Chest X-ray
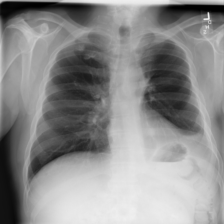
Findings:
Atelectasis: negative
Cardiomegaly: negative
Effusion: negative
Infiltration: positive
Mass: negative
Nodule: negative
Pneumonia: negative
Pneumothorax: negative
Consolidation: negative
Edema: negative
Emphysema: negative
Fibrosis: positive
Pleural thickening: negative
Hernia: negative